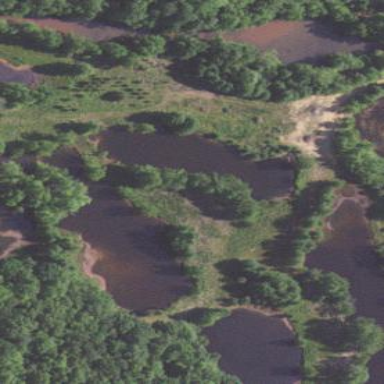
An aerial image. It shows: Peaceful pond surrounded by nature.